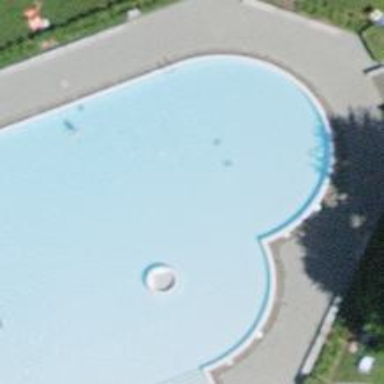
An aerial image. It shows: Swimming pool located in leisure land.